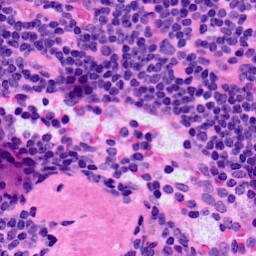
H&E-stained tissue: LymphNode